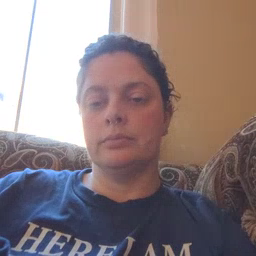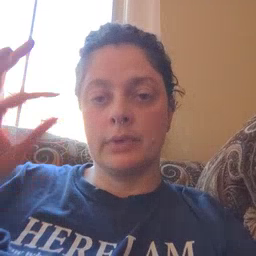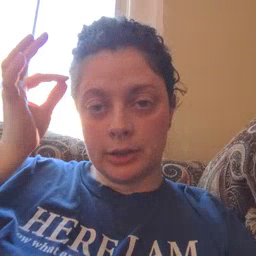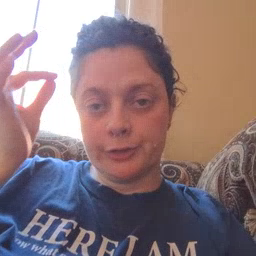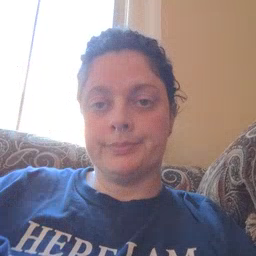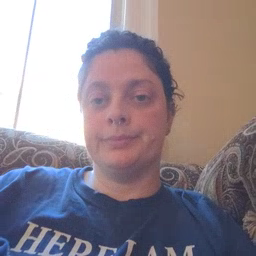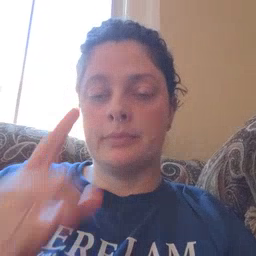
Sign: hair